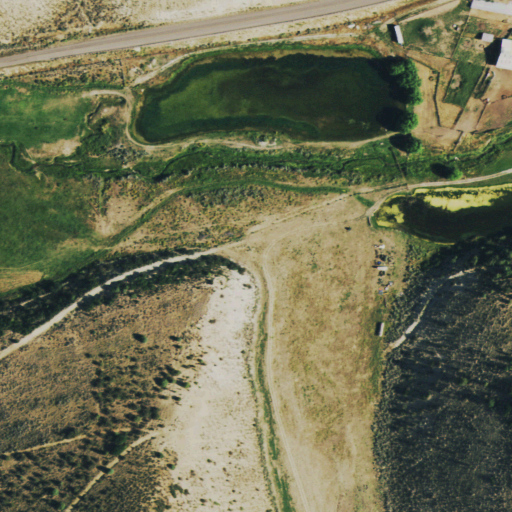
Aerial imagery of valley in Colorado named Harrison Gulch containing shrub, pasture, evergreen forest, woody wetlands, open development, open water, and low intensity development